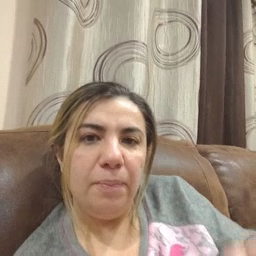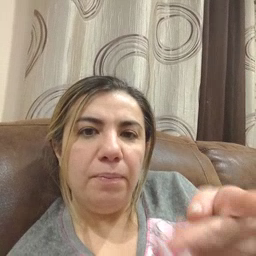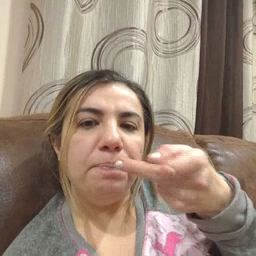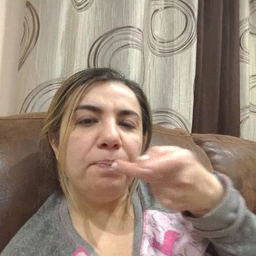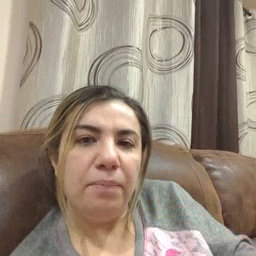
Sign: pizza